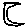
Label: moon